Question: Server returned
'TemplateSyntaxError at / Invalid block tag: 'static''
on this line: '<img src="{% static 'icon/logo.png' %}">'.
The whold html file is like this (it's an html file {% include %}ed by another one):
'''
{% load staticfiles %}
<div class="header">
<nav>
<ul class="nav nav-pills pull-right">
<li role="presentation"><a href="{% url 'offer rank' %}">Chao Pin Bang </a></li>
<li role="presentation"><a href="{% url 'user rank' %}">Da Ren Bang </a></li>
<li role="presentation"><a href="#" data-toggle="modal" data-target="#start">Deng Lu </a></li>
<li role="presentation"><a href="#" data-toggle="modal" data-target="#start">Zhu Ce </a></li>
{% if debug_users %}
<li class="dropdown">
<a href="#" class="dropdown-toggle" data-toggle="dropdown" role="button" aria-expanded="false">Qie Huan Yong Hu <span class="caret"></span></a>
<ul class="dropdown-menu" role="menu">
{% for debug_user in debug_users %}
<li><a href="{% url 'debug login' debug_user.id %}">{% if debug_user.kbjuser.user_type == '1' %}Da Ren {% else %}Shang Jia {% endif %}: {{ debug_user.username }}</a></li>
{% endfor %}
</ul>
</li>
{% endif %}
</ul>
</nav>
<h3><img src="{% static 'icon/logo.png' %}">
<a href="{% url 'home' %}" class="text-muted">Kou Bei Jie </a>
</h3>
</div>
'''
And settings.py is like this:
'''
# Static files (CSS, JavaScript, Images)
# https://docs.djangoproject.com/en/1.7/howto/static-files/
STATIC_URL = '/static/'
STATIC_ROOT = os.path.join(BASE_DIR, "static/")
MEDIA_URL = '/media/'
MEDIA_ROOT = os.path.join(BASE_DIR, "media/")
from hw.settings import *
from useraccess.settings import *
STATICFILES_FINDERS = (
'django.contrib.staticfiles.finders.FileSystemFinder',
'django.contrib.staticfiles.finders.AppDirectoriesFinder',
# other finders..
'compressor.finders.CompressorFinder',
)
COMPRESS_ENABLED = True
'''
I can't figure out what happens here.
Here are some more lines in settings.py:
'''
# Application definition
INSTALLED_APPS = (
'django.contrib.admin',
'django.contrib.auth',
'django.contrib.contenttypes',
'django.contrib.sessions',
'django.contrib.messages',
'django.contrib.staticfiles',
'mptt',
'hw',
'useraccess',
'proxy',
'compressor',
'sekizai',
)
MIDDLEWARE_CLASSES = (
'django.contrib.sessions.middleware.SessionMiddleware',
'django.middleware.common.CommonMiddleware',
'django.middleware.csrf.CsrfViewMiddleware',
'django.contrib.auth.middleware.AuthenticationMiddleware',
'django.contrib.auth.middleware.SessionAuthenticationMiddleware',
'django.contrib.messages.middleware.MessageMiddleware',
'useraccess.middleware.VisitCollectMiddleware',
'django.middleware.clickjacking.XFrameOptionsMiddleware',
)
TEMPLATE_CONTEXT_PROCESSORS = (
'django.contrib.auth.context_processors.auth',
'django.core.context_processors.i18n',
'django.core.context_processors.request',
'django.core.context_processors.media',
'django.core.context_processors.static',
'hw.context_processors.user_info',
'hw.context_processors.login_form',
'hw.context_processors.get_all_user',
'sekizai.context_processors.sekizai',
)
ROOT_URLCONF = 'ddw.urls'
WSGI_APPLICATION = 'ddw.wsgi.application'
LOGIN_URL = '/login/'
'''

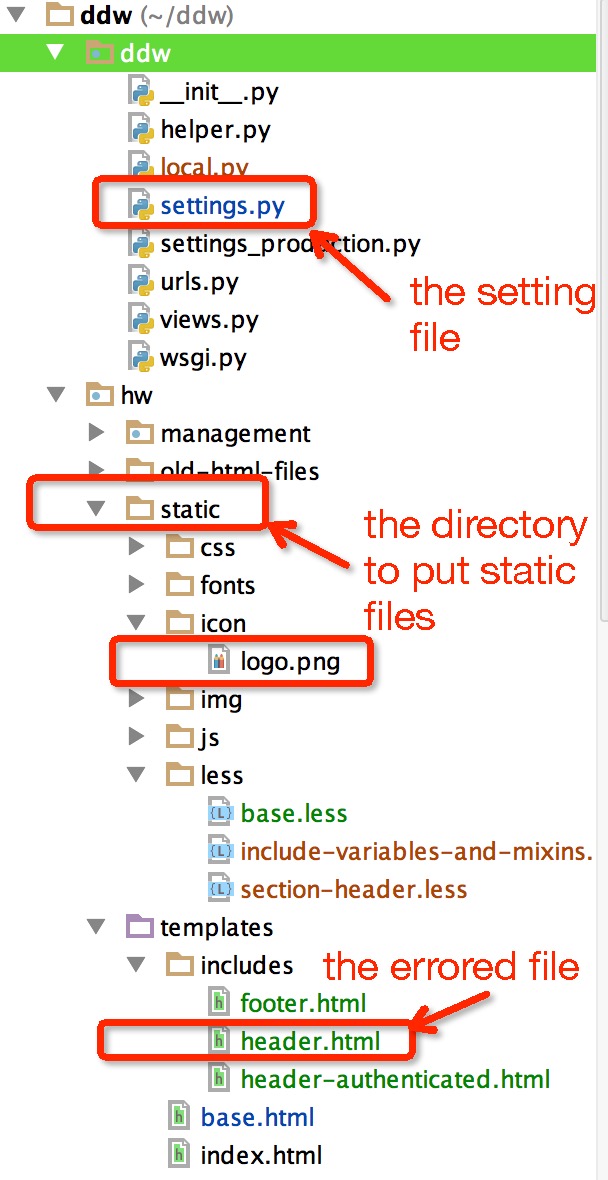
Answer: > Make sure that 'django.contrib.staticfiles' is included in your
INSTALLED_APPS.